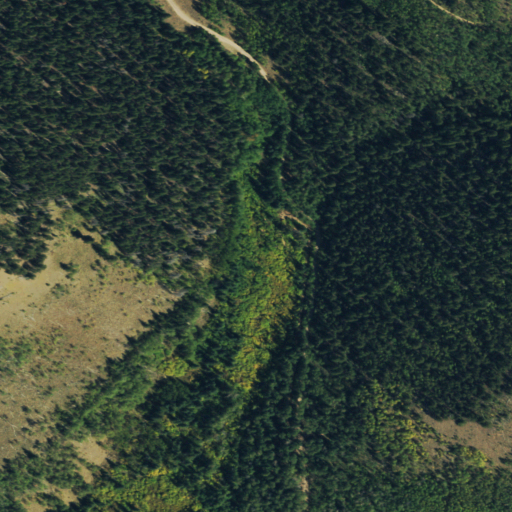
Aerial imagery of valley in Colorado named Guernsey Gulch containing evergreen forest, woody wetlands, deciduous forest, shrub, mixed forest, and herbaceous wetlands